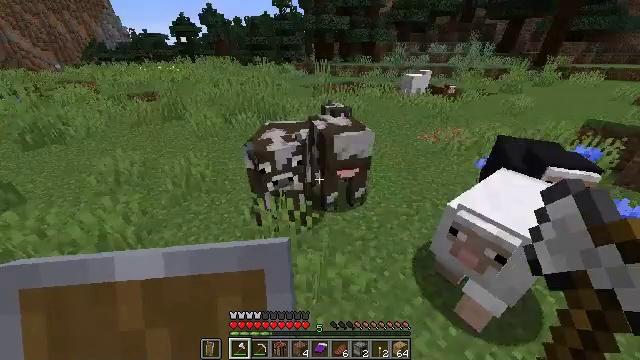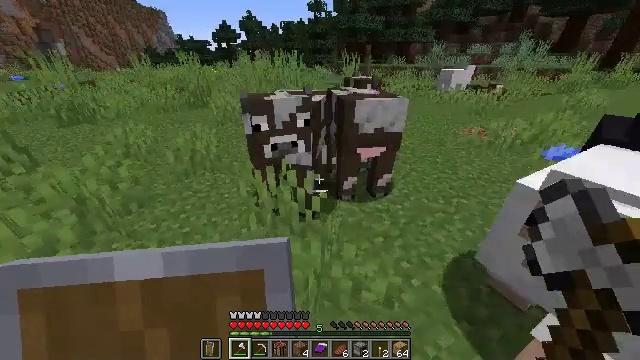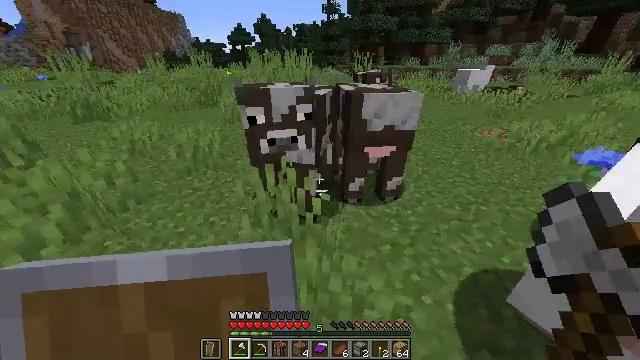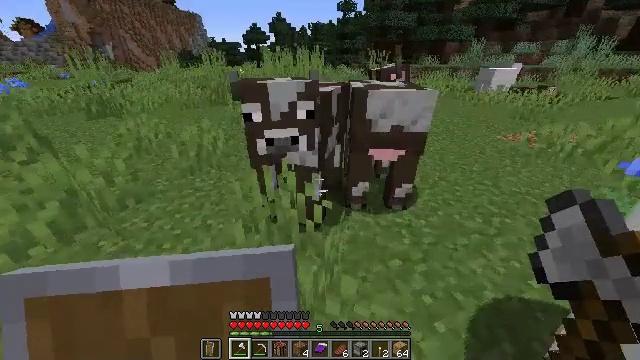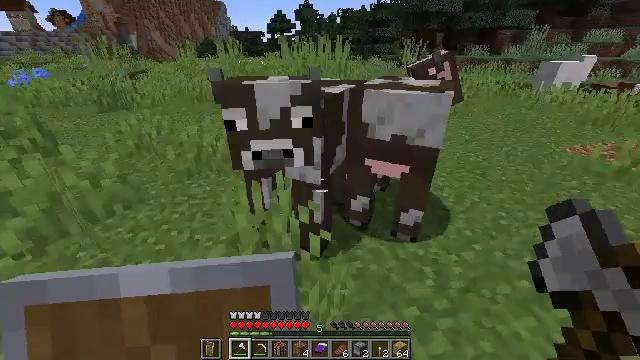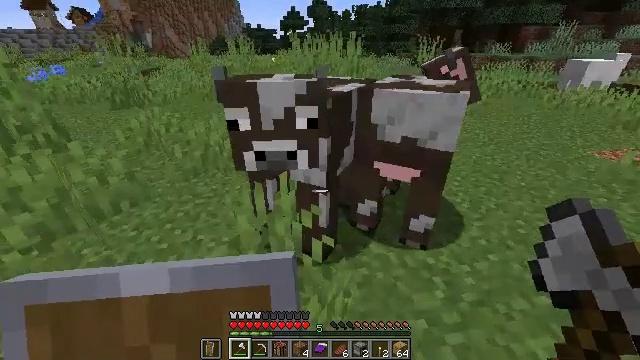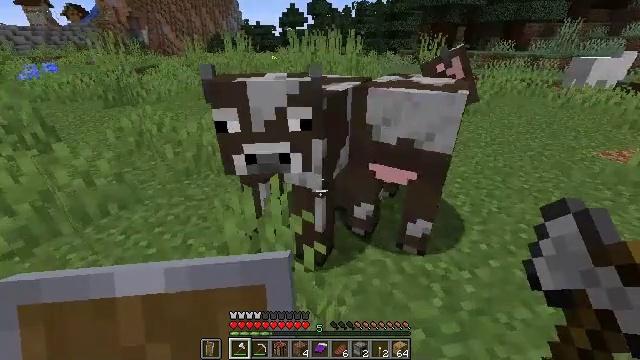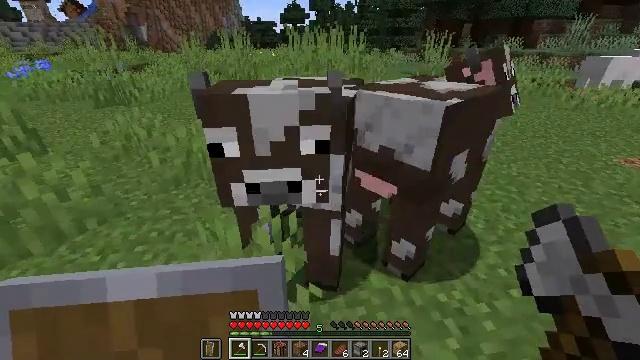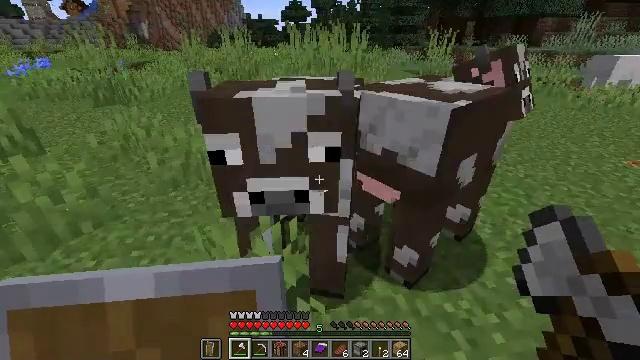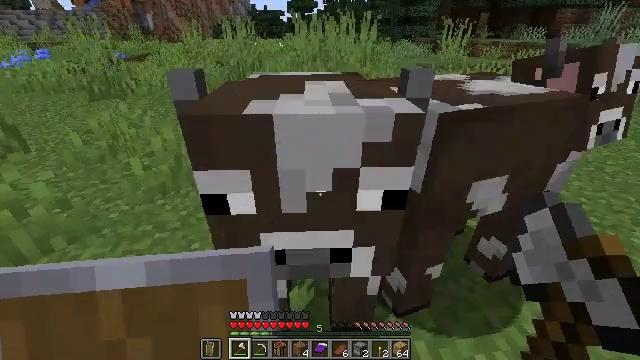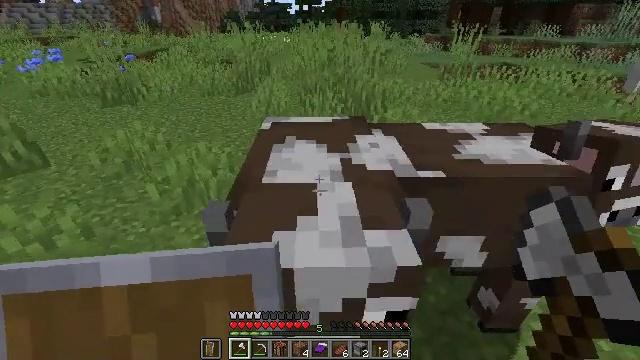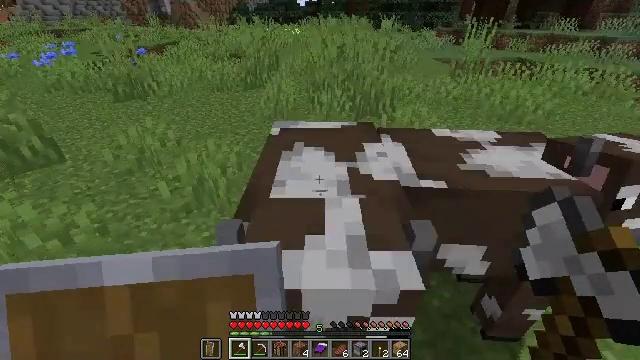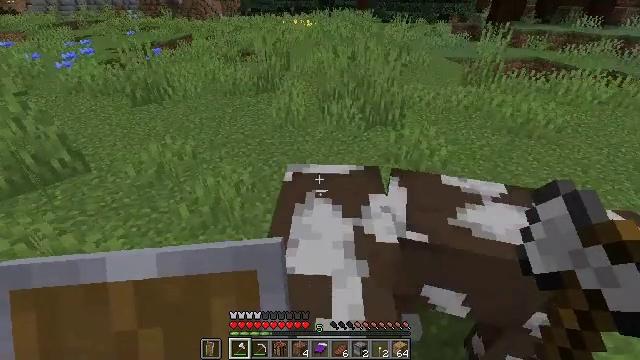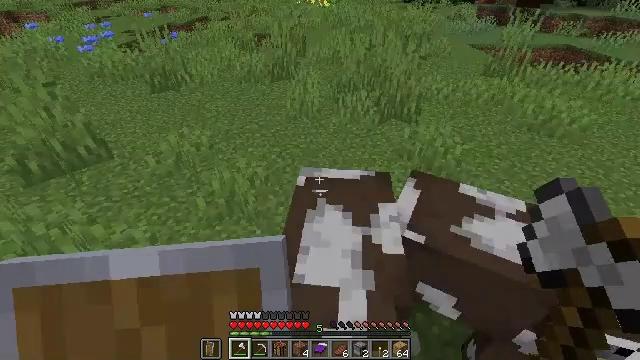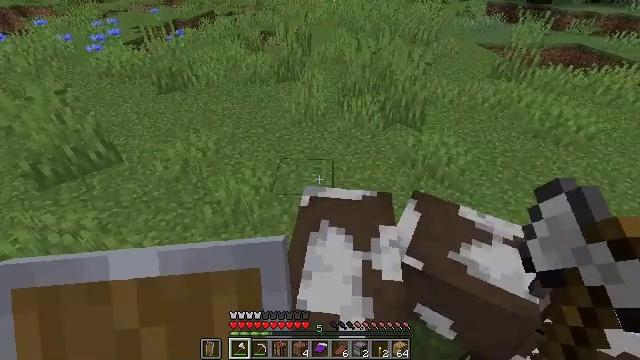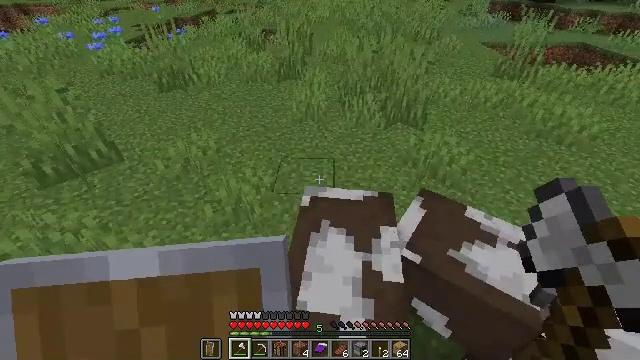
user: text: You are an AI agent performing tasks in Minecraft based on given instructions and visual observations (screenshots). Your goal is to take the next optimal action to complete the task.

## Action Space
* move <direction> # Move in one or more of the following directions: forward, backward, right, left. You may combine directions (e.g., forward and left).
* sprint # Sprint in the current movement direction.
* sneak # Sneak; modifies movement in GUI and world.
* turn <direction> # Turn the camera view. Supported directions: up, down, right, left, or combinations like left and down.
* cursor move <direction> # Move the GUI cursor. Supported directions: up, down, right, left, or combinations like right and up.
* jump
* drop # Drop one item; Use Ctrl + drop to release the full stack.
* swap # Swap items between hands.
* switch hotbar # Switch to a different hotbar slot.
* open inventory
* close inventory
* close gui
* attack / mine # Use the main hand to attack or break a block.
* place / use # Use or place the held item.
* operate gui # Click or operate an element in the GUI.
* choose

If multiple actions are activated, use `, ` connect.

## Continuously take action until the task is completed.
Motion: motion action
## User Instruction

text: Kill mobs.
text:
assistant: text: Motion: move forward, turn left and up
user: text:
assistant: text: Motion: turn left
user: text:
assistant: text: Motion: turn left
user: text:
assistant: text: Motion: turn left
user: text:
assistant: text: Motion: turn left
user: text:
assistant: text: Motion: move forward
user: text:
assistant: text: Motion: move forward
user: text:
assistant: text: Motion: move forward
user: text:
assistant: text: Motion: move forward, turn left and down
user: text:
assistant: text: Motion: turn left and down, jump
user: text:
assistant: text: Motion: turn left and down, jump
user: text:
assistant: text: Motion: turn left and down, jump
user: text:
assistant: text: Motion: turn left and down, jump
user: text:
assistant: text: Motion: turn left and down
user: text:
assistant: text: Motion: no_op
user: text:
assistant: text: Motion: no_op
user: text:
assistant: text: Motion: turn down
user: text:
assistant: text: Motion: turn down, attack / mine
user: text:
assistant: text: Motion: attack / mine
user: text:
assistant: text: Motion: turn down, attack / mine
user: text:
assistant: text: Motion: turn down, attack / mine
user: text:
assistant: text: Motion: attack / mine
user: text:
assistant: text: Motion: no_op
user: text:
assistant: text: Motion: turn right and up
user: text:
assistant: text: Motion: turn right and up
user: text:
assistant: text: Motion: turn right and up
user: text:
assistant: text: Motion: move forward, turn up
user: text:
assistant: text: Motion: move forward
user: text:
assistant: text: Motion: move forward, turn up
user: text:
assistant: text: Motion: move forward